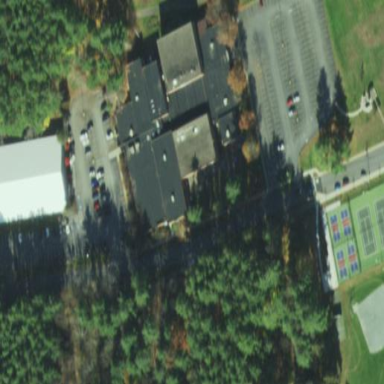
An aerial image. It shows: Sports center building.